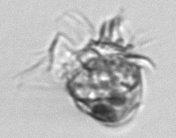
Label: Strombidium_morphotype1